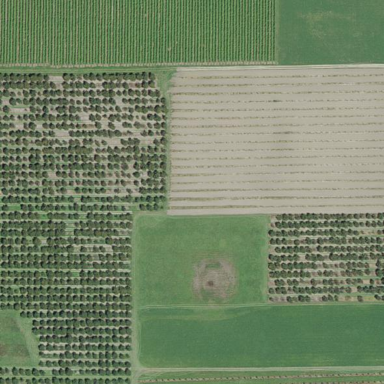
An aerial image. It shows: Orchard.